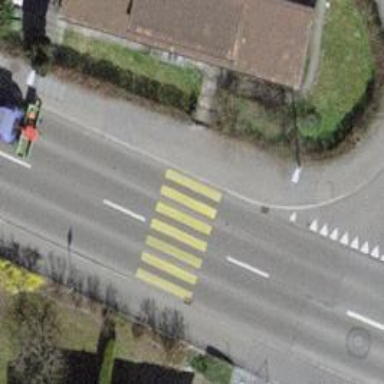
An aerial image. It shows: Zebra crossing on footway.